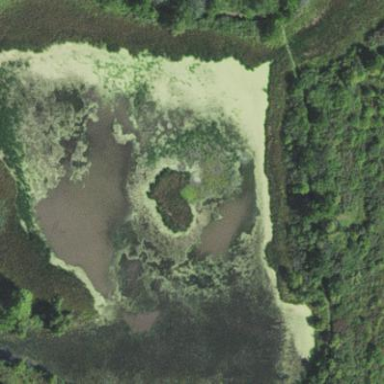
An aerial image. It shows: Beautiful wet meadow natural wetland.